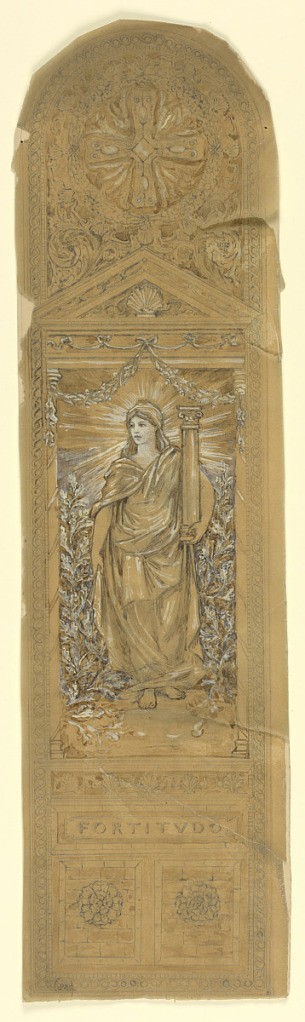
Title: Fortitude, Design for a Stained Glass Window
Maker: Francis Augustus Lathrop, American, 1849–1909
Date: ca. 1890
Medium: Brush and watercolor, white gouache, graphite on tracing paper
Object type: Drawing
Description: Tall, vertical composition with top arched. Center, female figure standing facing slightly left, a column in her left hand. Foliage left and right. Cross and large rosette, above. Fortitude written on base, above two panels with flowers.